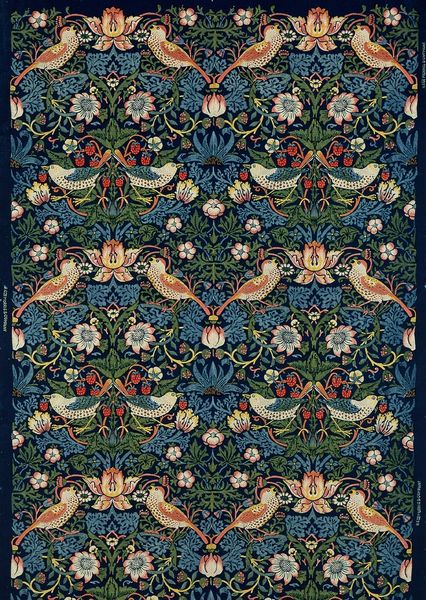
Titel: Dekorationsstoff 'Strawberry Thief'
Künstler: William Morris
Standort: Hamburg
Institution: Museum für Kunst und Gewerbe Hamburg
Schlagwörter: hand, vogel, tier, tiere, ornament, pflanze, pflanzen, jugendstil, indigo, tierbild, gewebe, baumwolle, art nouveau, textilien, erdbeere, textilie, tierornament, stile liberty, blumenornamente, stile floreale, pflanzenabbildung, hessische systematik, vögel, dekorationsstoffe, ätzdruck, modeldruck